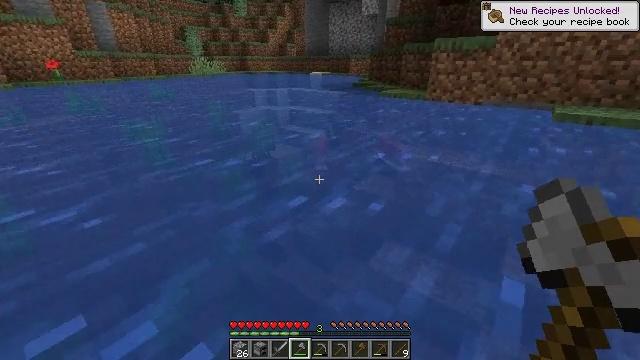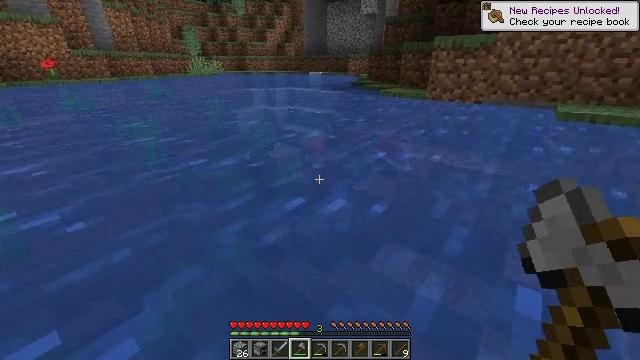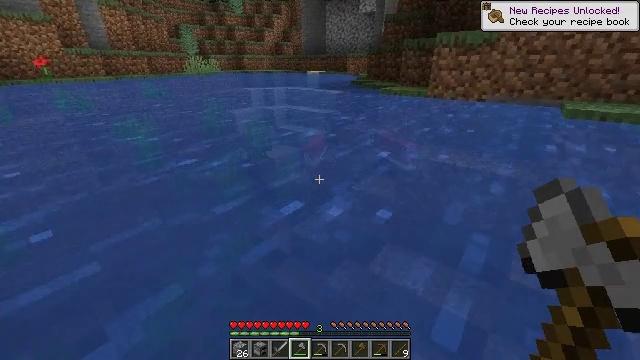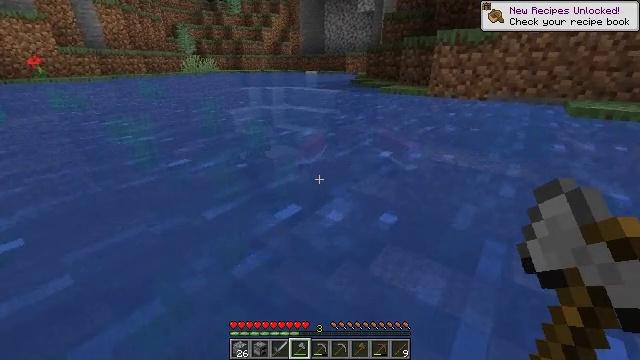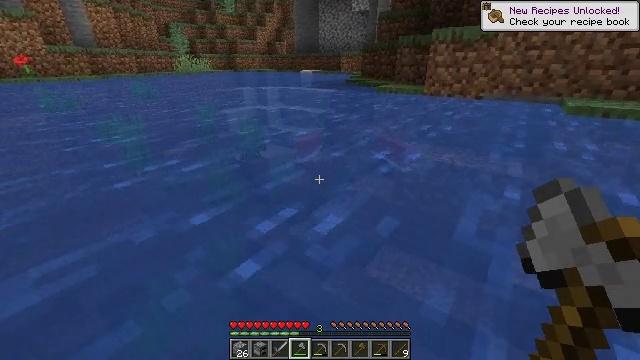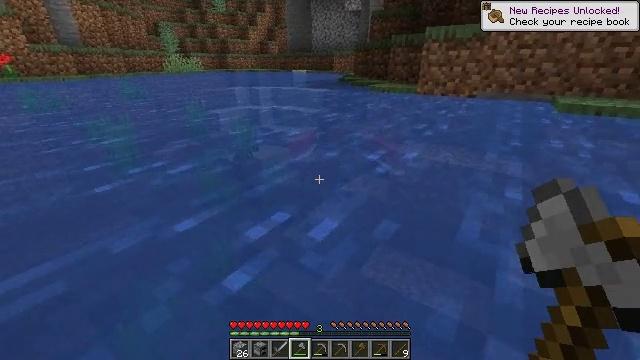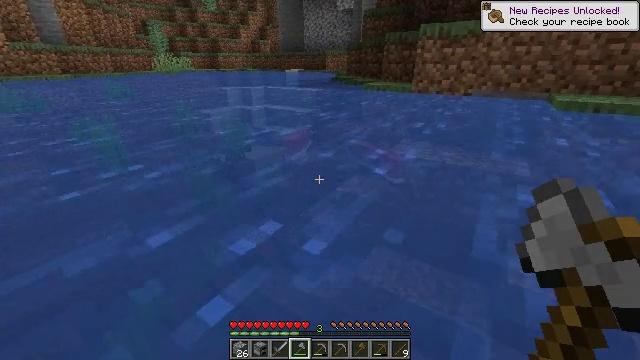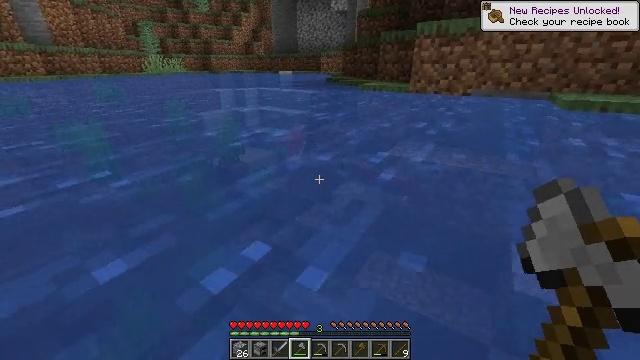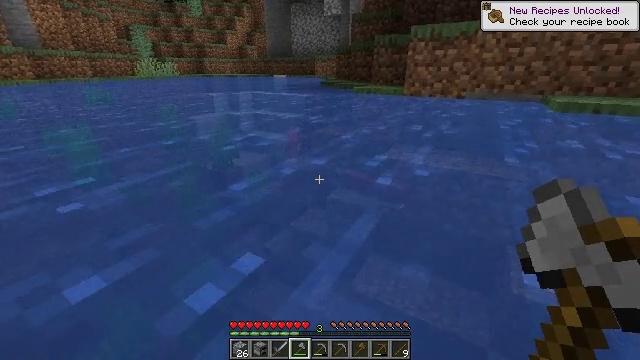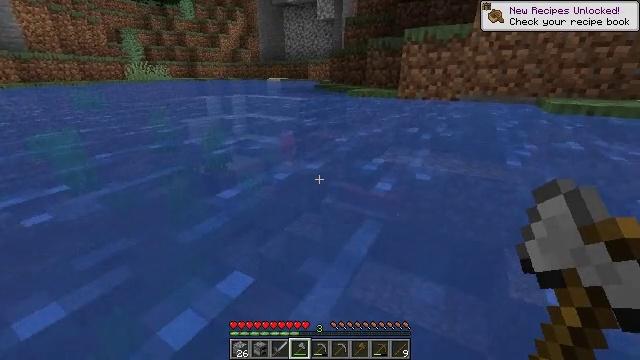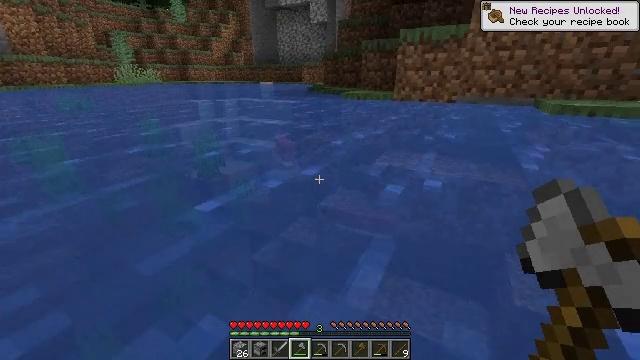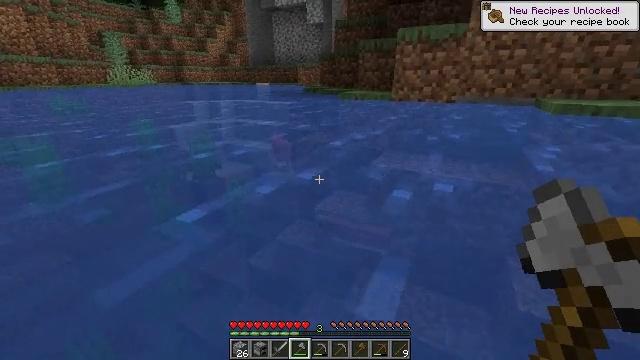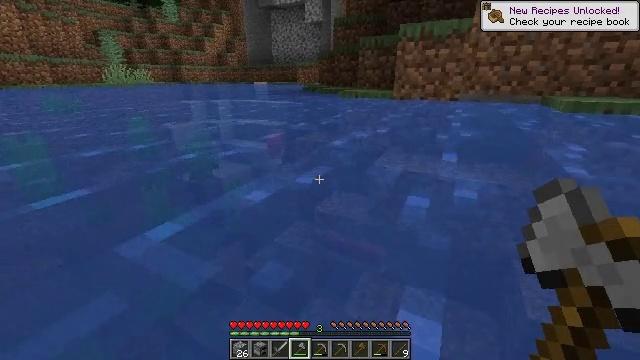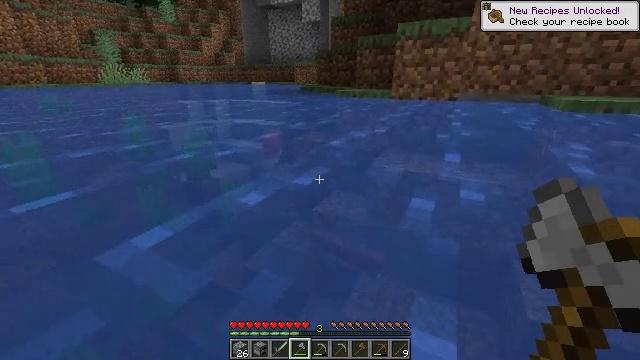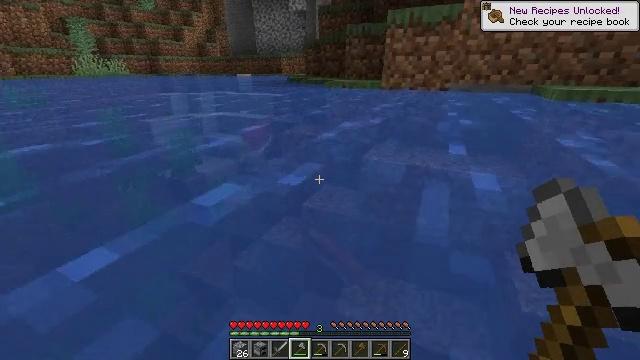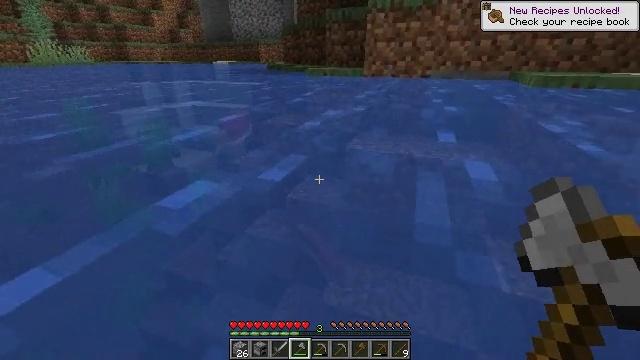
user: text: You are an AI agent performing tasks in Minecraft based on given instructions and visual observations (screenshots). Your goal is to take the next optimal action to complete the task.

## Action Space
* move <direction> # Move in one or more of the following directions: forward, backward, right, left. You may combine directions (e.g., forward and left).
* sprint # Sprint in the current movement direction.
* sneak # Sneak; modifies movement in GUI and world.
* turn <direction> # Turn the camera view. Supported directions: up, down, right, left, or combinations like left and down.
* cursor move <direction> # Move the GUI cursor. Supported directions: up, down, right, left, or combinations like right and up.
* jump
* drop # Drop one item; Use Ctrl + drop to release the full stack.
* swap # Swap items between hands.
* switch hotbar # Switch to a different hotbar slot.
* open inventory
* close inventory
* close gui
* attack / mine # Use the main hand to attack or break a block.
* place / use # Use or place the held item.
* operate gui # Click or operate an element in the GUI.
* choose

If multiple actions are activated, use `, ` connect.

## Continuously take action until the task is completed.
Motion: motion action
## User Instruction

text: Kill the salmon.
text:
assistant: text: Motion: move forward
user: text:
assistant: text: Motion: move forward
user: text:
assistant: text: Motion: move forward
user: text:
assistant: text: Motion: move forward, turn right
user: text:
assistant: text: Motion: move forward, turn right
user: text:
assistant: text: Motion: move forward, turn right
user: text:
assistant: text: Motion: move forward, turn right
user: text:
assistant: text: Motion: move forward, turn right
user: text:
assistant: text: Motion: move forward, turn right
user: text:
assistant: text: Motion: move forward, turn right
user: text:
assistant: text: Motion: move forward
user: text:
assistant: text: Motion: move forward
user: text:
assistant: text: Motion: move forward
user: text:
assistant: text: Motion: move forward, turn right and down
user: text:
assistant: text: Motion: move forward, turn right and down
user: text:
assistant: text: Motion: move forward, turn right and down
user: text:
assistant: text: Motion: move forward, turn right and down
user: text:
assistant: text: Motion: move forward, turn left and down
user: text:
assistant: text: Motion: move forward, turn left and down
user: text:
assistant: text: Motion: move forward, turn down
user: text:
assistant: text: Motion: move forward
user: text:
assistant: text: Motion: move forward
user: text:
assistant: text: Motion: move forward
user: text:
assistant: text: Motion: move forward, turn left
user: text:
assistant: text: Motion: move forward, turn left
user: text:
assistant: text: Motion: move forward, turn left and up
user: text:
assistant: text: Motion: move forward, turn left and up
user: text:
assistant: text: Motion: move forward
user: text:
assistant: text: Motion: move forward
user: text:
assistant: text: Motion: move forward